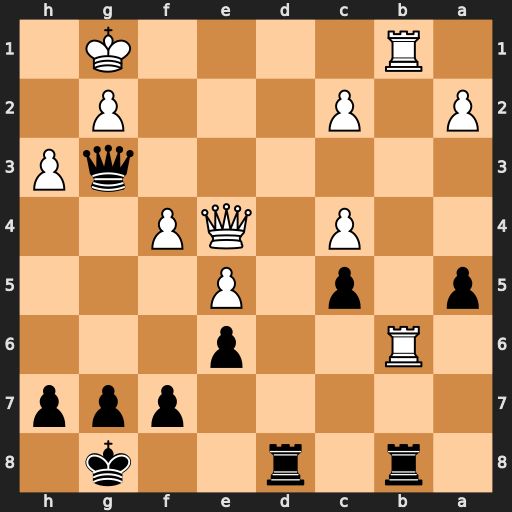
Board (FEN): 1r1r2k1/5ppp/1R2p3/p1p1P3/2P1QP2/6qP/P1P3P1/1R4K1
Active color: b
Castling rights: -
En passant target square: -
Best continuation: Rxb6